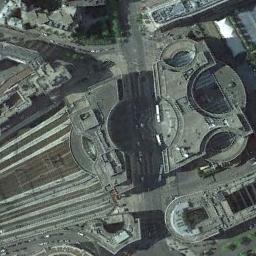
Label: railway_station